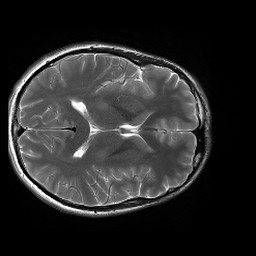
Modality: T2w
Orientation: axial
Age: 27
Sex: male
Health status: healthy
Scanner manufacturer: siemens
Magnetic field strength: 3 T
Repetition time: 4.01 s
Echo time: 0.116 s